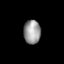
Tissue: lung
Cell type: Epithelial cells
Senescence score: 0.2076
Nuclear area (px): 399
Mean DAPI intensity: 152.328